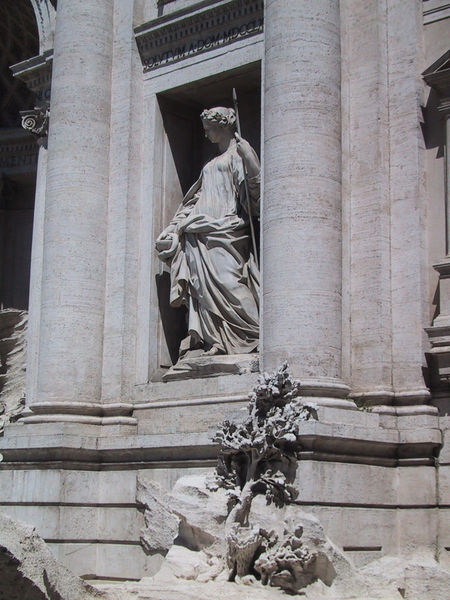
Titel: Fontana di Trevi (Trevibrunnen)
Künstler: Niccoló Salvi
Standort: Rom, Palazzo Poli (EU - I - Latium)
Schlagwörter: baum, frau, marmor, paris, säule, säulen, architektur, barock, stein, gewand, klassizismus, brunnen, skulptur, mauer, pilaster, photographie, göttin, griechisch, grotte, griechenland, tempel, speer, niesche, römisch, klassisch, frai, g, solutum